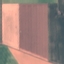
Land use / land cover class: AnnualCrop